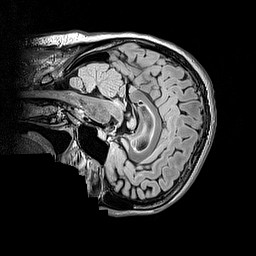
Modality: FLAIR
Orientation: sagittal
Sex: female
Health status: ill
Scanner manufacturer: siemens
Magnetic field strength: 3 T
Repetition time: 5 s
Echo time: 0.388 s